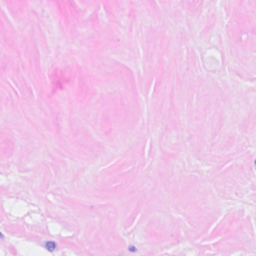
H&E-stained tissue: Breast